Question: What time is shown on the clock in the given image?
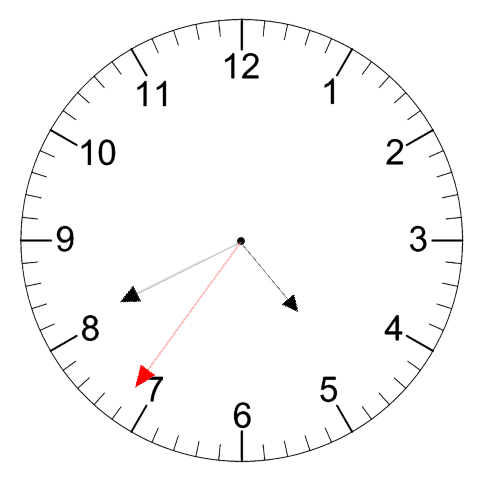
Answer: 04:40:36